Question: I'm using Google AdMob (DFP & Mediated Interstitials) for a project in iOS 8 (target iOS 7).
And even though I've included what I think are all the necessary Frameworks for AdMob v6.12.0 (according to the AdMob site), I'm seeing the following warning message in Xcode:
>
According to AdMob's release notes, v6.12.0 SDK uses Apple's idfa...
>
( <URL>
So... I'm stumped by this warning message in the Xcode console.
Should I disregard this message? What could I be missing here?
FYI -- Here is a list of the Frameworks I'm including in my Project:

Thanks!
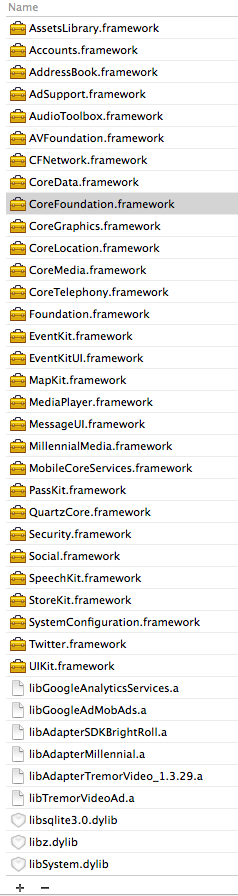
Answer: All you have to do is to add 'libAdIdAccess.a' to your project. It is part of 'GoogleAnalyticsServicesiOS_3.09' delivery.